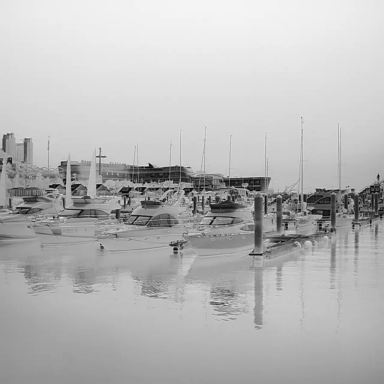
There are seven objects shown in the infrared image, including two sailboats, and five canoes.